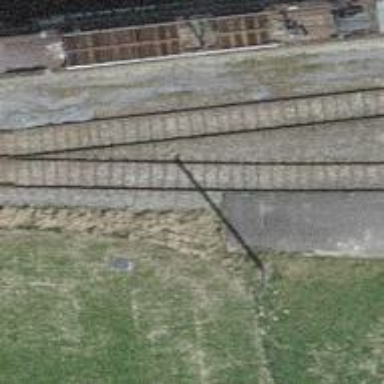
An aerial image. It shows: Single-track railway spur.